Field crop: maize
Growth stage: 2
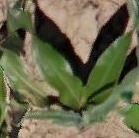
Species: maize